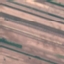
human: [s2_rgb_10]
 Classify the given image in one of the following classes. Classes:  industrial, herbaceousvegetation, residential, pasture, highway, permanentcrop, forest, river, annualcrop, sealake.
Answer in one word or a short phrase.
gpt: AnnualCrop